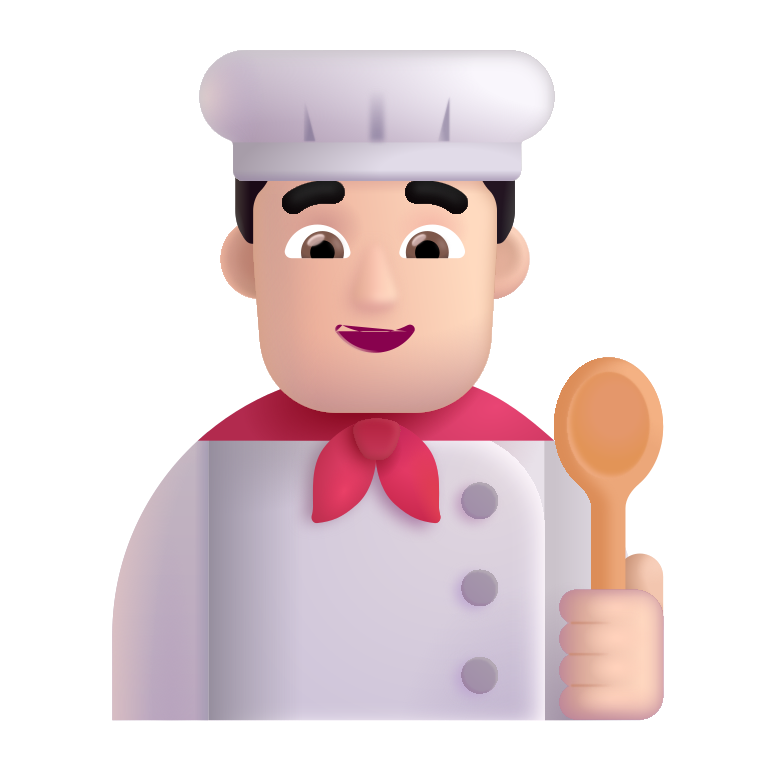
man cook color light